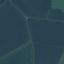
Label: AnnualCrop